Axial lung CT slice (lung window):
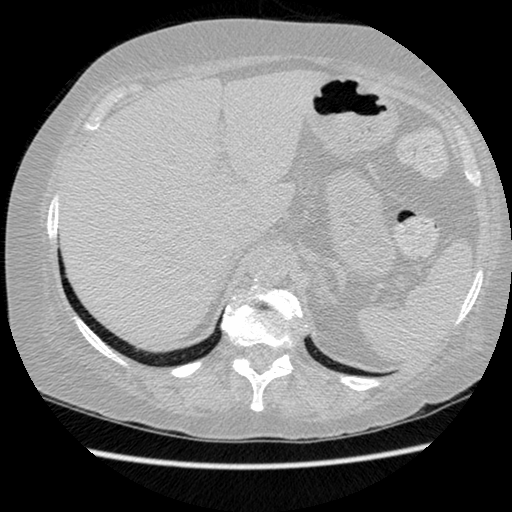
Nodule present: no